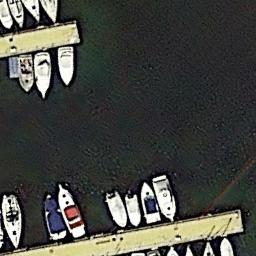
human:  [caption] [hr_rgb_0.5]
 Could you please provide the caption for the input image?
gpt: There are many ships of different shapes and sizes in the harbor .

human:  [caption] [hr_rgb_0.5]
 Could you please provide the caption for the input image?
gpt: There are some yachts lined up on the sea by the harbor .

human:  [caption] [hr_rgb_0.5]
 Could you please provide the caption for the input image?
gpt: The harbor has some neatly docked boats and the color of the waters is dark green .

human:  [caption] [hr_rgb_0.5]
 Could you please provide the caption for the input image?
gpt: Several cars were parked on the harbor shore .

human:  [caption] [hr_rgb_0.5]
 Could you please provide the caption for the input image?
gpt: There are some ships at the harbor .